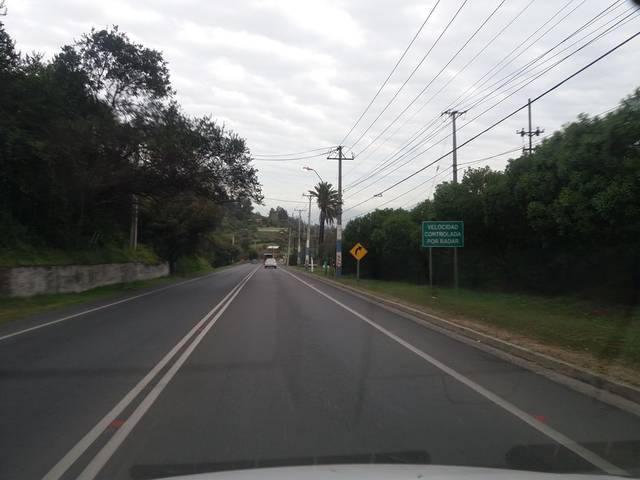
Region: Chile
Coordinates: -32.961, -71.285